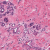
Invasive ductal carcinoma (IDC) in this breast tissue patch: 0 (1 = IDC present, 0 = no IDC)